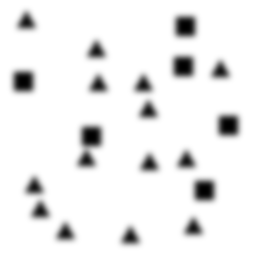
Squares: 6
Triangles: 14
Stars: 0
Total shapes: 20